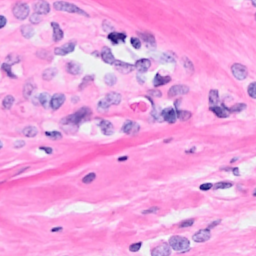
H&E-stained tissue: Breast